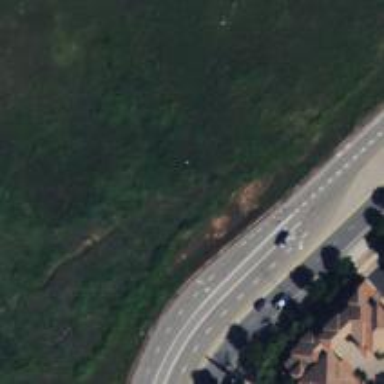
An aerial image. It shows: Secondary road.